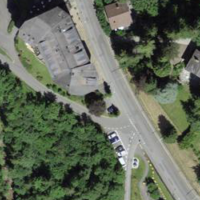
EUNIS habitat code: 55
Species observed at this site:
Milvus milvus
Pernis apivorus
Alcis repandata
Corvus corax
Milvus migrans